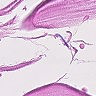
Metastatic tissue present: no